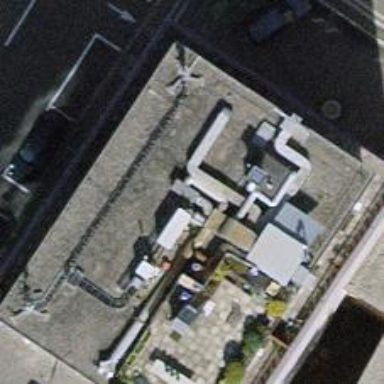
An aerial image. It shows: Restaurant.